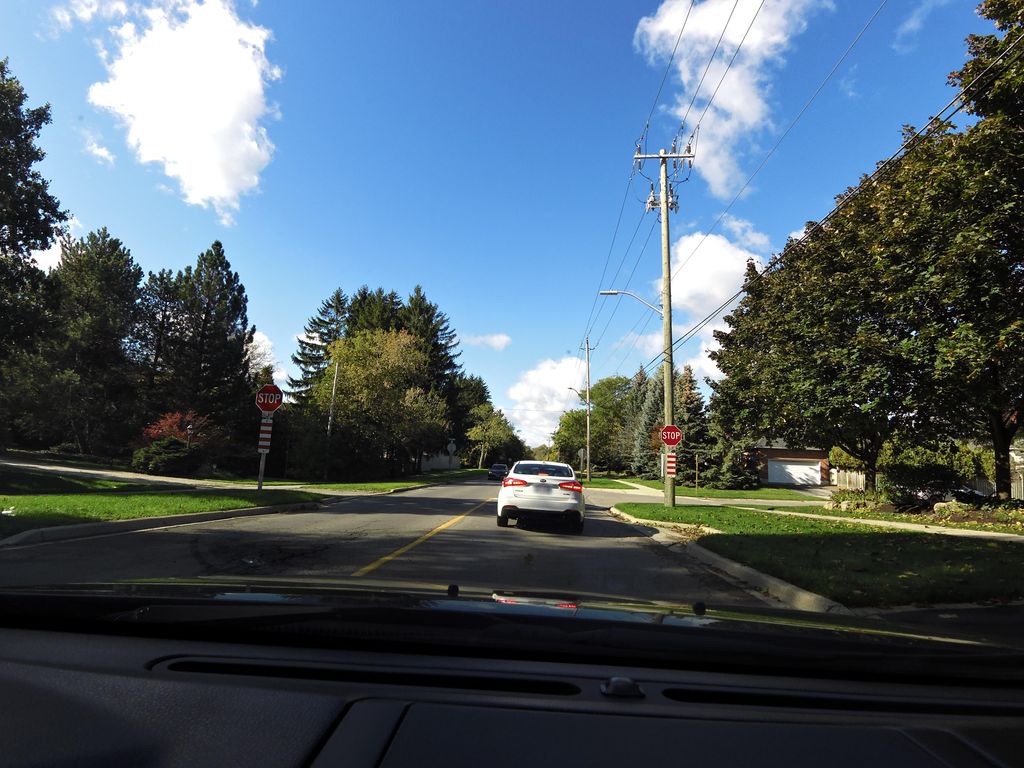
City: hamilton